Question: I got a full screen activity that leads to an activity with an action bar. When the scond activity loads, the actionbar is half hidden by the title menu.
Why is this happening and what can I do to prevent it?
as seen below, the title bar hides some of the action bar.

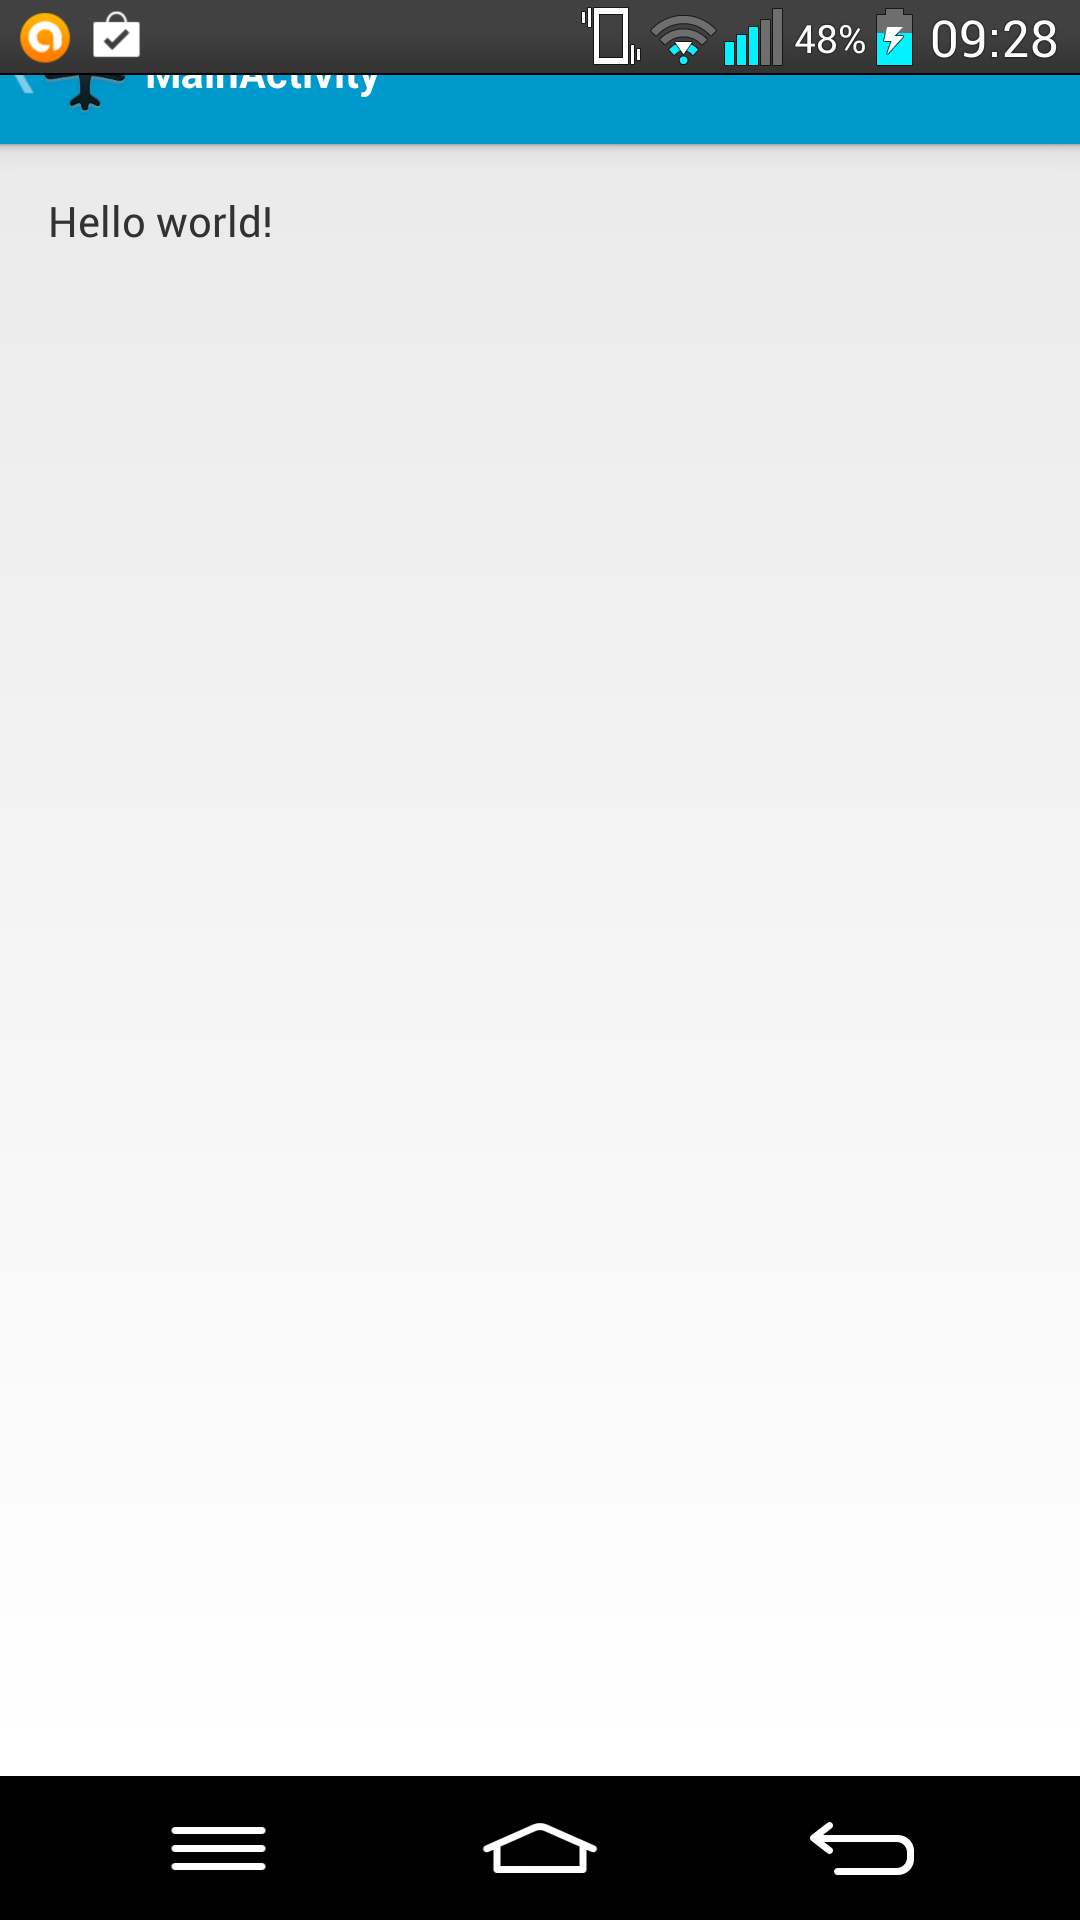
Answer: 1 ) You have to keep same theme for all activity ,put actionbar activity them in application tag in manifest file
2) If you want to use full screen activity then getSupportActionBar().hide(); If you have Simle activity and Actionbar activity then while launching simple Actionbar activity to Simple activity creates problem.